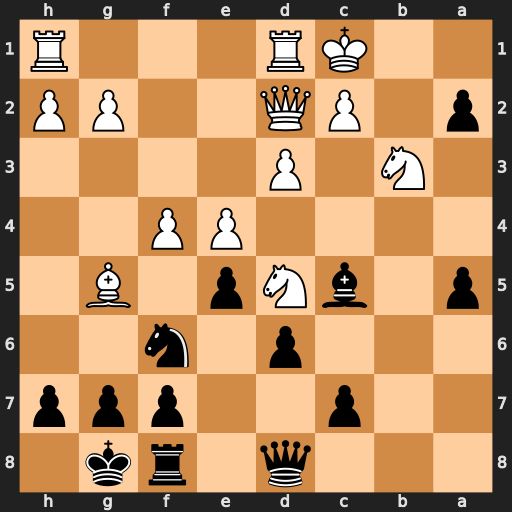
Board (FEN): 3q1rk1/2p2ppp/3p1n2/p1bNp1B1/4PP2/1N1P4/p1PQ2PP/2KR3R
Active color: b
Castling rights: -
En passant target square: -
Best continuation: Ba3#